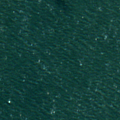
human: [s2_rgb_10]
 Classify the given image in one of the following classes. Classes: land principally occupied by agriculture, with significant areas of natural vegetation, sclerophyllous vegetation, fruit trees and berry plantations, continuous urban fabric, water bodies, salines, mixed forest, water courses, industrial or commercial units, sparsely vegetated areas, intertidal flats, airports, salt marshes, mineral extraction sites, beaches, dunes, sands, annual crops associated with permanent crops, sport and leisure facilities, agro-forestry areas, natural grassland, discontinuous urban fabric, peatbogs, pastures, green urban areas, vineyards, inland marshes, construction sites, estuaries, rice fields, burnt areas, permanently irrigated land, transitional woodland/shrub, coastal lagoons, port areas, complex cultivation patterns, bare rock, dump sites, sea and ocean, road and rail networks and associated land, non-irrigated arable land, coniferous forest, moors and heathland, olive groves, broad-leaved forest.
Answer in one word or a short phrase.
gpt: sea and ocean